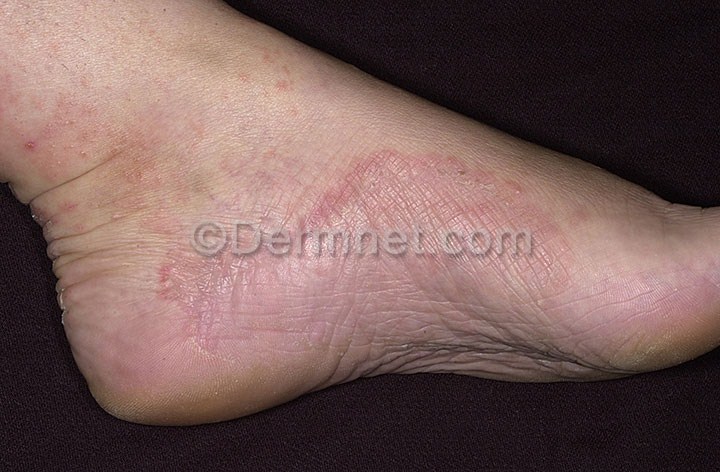
Disease: Tinea Ringworm Candidiasis and other Fungal Infections